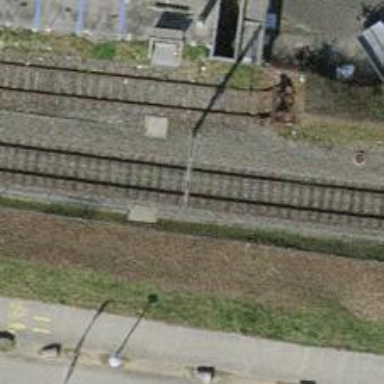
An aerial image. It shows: Single-track electrified railway with contact line.